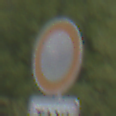
Verkehrszeichen: VerbotFahrzeugeAllerArt
Zusatzzeichen unten: BesondereFahrzeugeUndTransportgueter1
Umgebung: Outdoor, Suburban
Tageszeit: Midday
Wetter: Overcast
Licht: Natural
Jahreszeit: NotSpecified
Kontrast: LowContrast